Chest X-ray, AP view. Patient: 53 years old, sex M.
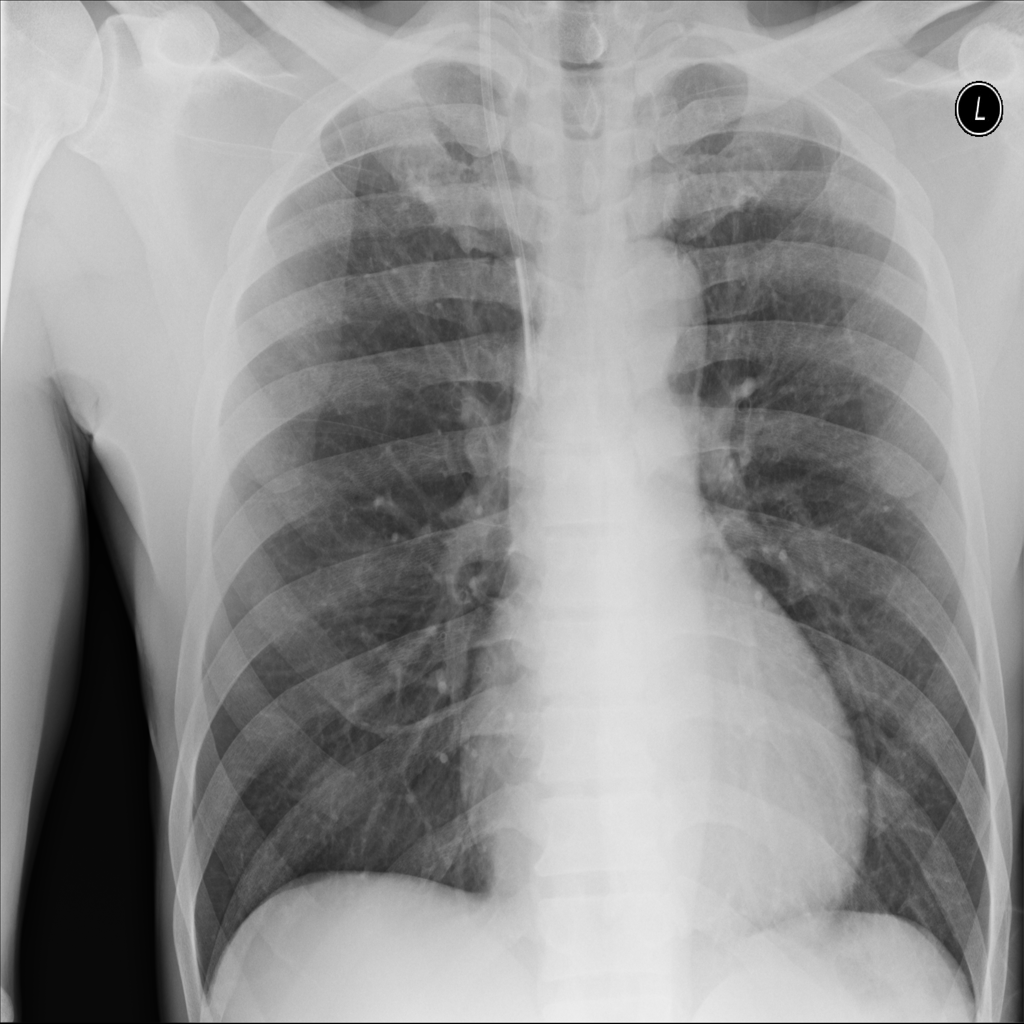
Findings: No Finding